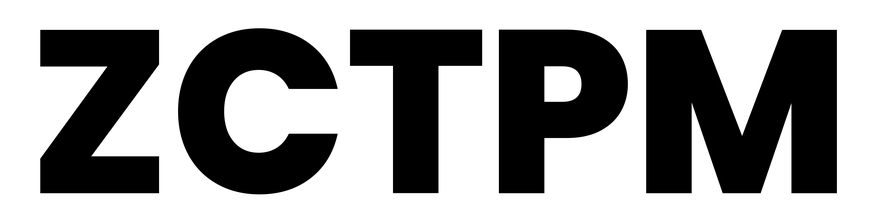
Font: Poppins-ExtraBold